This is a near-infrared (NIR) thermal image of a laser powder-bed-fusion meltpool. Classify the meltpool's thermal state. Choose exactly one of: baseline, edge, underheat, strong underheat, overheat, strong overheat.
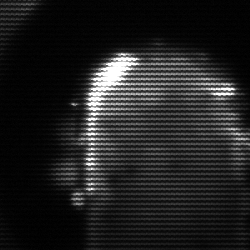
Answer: baseline